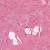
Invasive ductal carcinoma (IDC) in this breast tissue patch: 0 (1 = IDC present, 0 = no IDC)